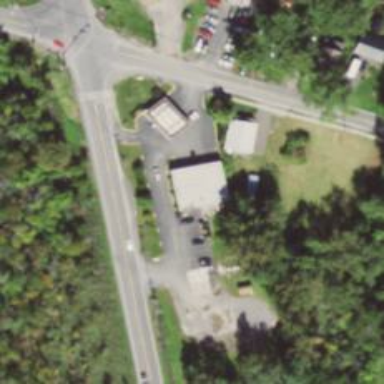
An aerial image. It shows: Convenience shop.